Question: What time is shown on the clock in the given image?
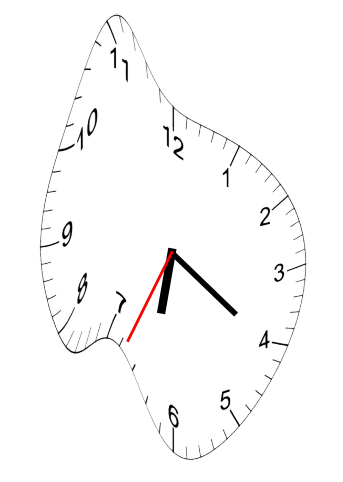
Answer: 06:20:34